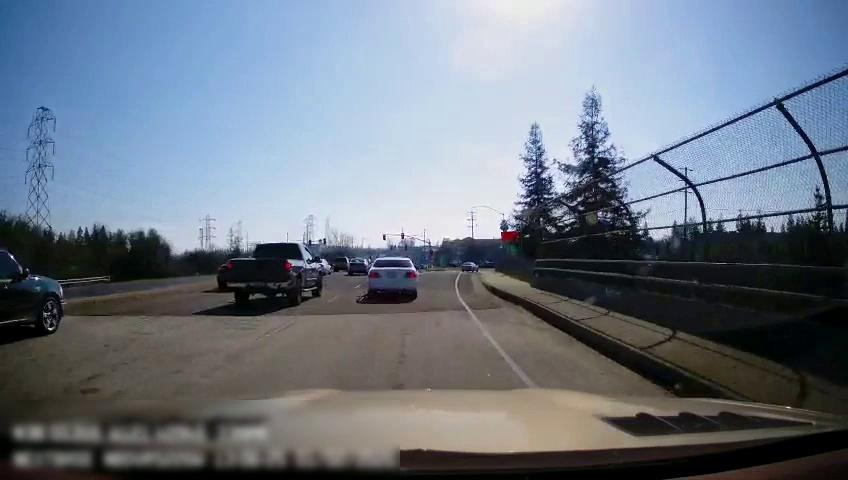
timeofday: Day
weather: Sunny
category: Drivable Space
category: Drivable Space
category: Vehicles | Car
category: Vehicles | Car
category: Vehicles | Truck
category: Vehicles | Truck
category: Vehicles | Car
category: Vehicles | SUV
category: Vehicles | Car
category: Vehicles | Car
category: Lanes | Current Lane
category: Lanes | Alternate Lane
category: Lanes | Alternate Lane